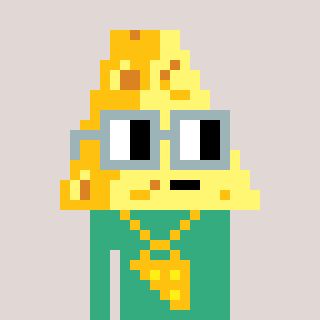
a pixel art character with square dark gray glasses, a cheese-shaped head and a teal-colored body on a warm background